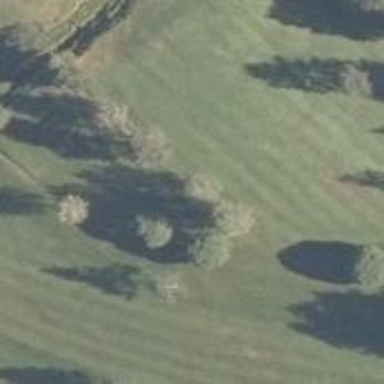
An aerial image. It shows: Grassy area designated as golf fairway.